Question: Whenever I try to type in letters to filter my listview, my emulator pulls up some chinese or japanese characters at the bottom instead of filtering out stuff. Really weird. My filter worked fine when I first programmed the activity and I haven't changed the filter at all. Here is my listview activity.
'''
public class Browse extends ListActivity{
@Override
public void onCreate(Bundle savedInstanceState) {
super.onCreate(savedInstanceState);
String[] coffeeTypes = getResources().getStringArray(R.array.coffeeTypes);
setListAdapter(new ArrayAdapter<String>(this, R.layout.listview, coffeeTypes));
ListView mylv = getListView();
mylv.setTextFilterEnabled(true);
mylv.setOnItemClickListener(new OnItemClickListener() {
public void onItemClick(AdapterView<?> parent, View view,
int position, long id) {
Intent myIntent = new Intent(Browse.this, CoffeeTypes.class);
myIntent.putExtra("position", position);
startActivity(myIntent);
}
});
}
}
'''
EDIT: Here is a screencapture of what it is doing.

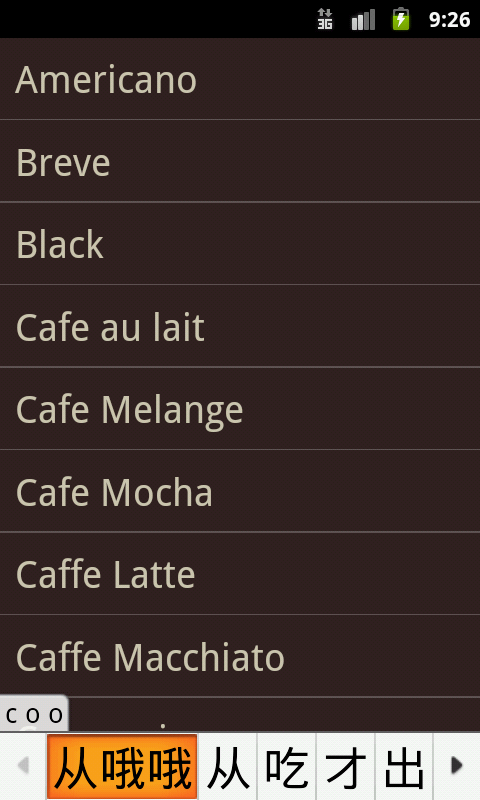
Answer: Your input method is set to Chinese/Japanese. Go to any edit text and long press it. A context menu with "input method" should pop up. Press that. Select "Android keyboard" from there.
I think the default input became jap/chinese with 2.2, maybe you were developing in a 2.1 device before?